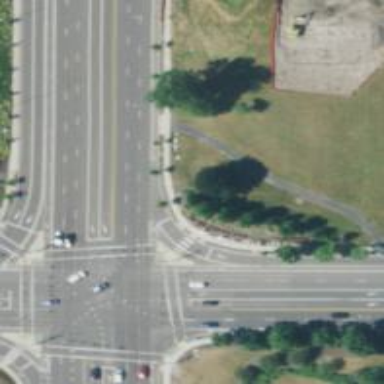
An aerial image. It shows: Footway that serves as traffic island.